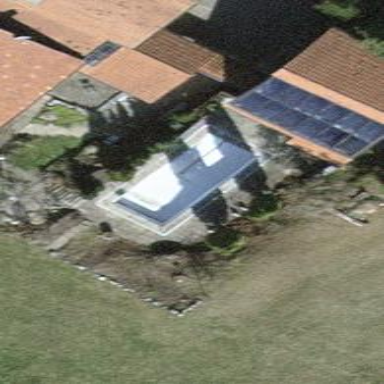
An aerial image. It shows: Swimming pool located in leisure land.